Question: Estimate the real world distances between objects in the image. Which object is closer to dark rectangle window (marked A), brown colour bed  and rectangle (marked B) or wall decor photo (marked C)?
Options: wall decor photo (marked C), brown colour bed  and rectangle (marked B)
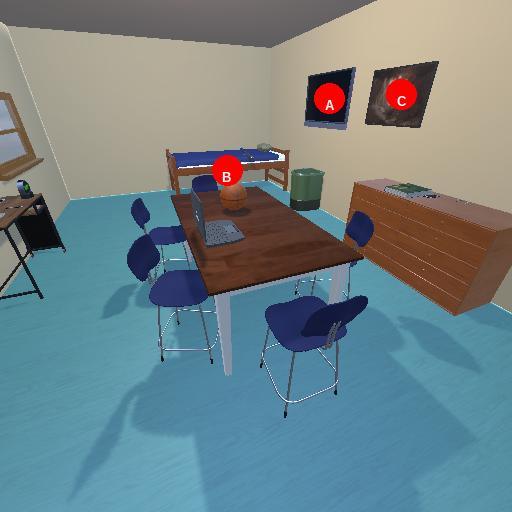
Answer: wall decor photo (marked C)